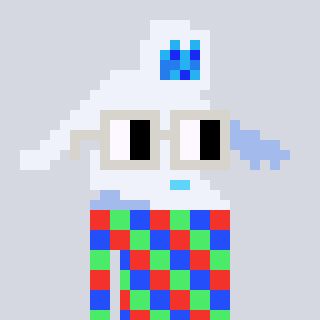
a pixel art character with square light gray glasses, a yeti-shaped head and a bege-colored body on a cool background